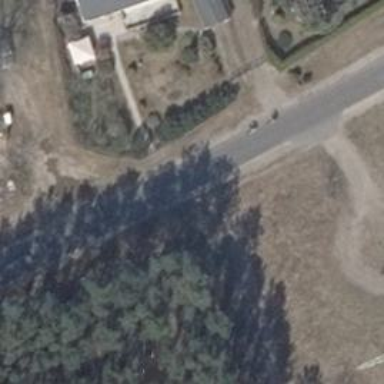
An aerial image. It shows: Tertiary road with asphalt surface.